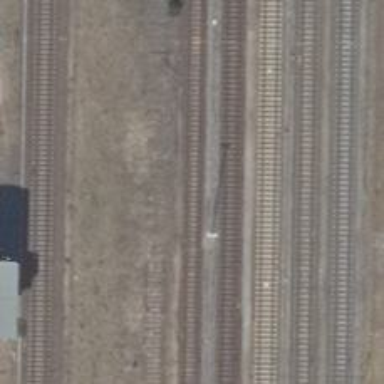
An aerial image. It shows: Railway signal.